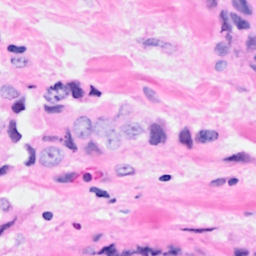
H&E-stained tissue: Breast